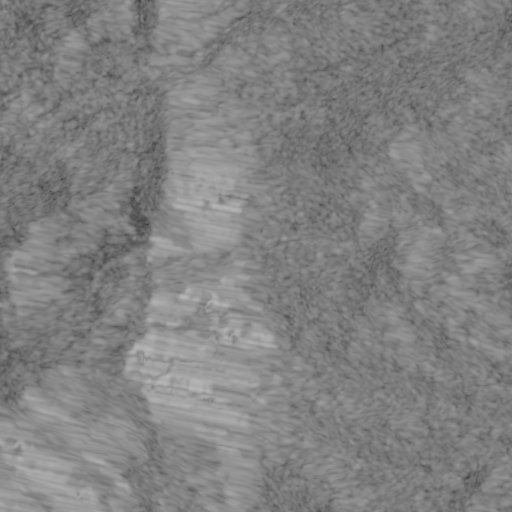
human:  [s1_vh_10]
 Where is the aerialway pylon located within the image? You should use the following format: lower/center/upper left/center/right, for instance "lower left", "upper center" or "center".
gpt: The aerialway pylon is located in the upper left of the image.
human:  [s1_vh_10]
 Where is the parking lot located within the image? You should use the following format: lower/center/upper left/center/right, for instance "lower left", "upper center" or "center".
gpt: The parking lot is located in the center left of the image.
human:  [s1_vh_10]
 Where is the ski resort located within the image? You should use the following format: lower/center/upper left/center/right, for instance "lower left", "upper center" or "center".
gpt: The ski resort is located in the left of the image.
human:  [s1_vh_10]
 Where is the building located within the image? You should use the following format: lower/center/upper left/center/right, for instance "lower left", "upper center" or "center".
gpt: The building is located in the upper left of the image.
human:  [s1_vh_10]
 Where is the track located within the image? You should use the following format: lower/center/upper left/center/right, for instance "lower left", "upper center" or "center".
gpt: There is no track in the image.

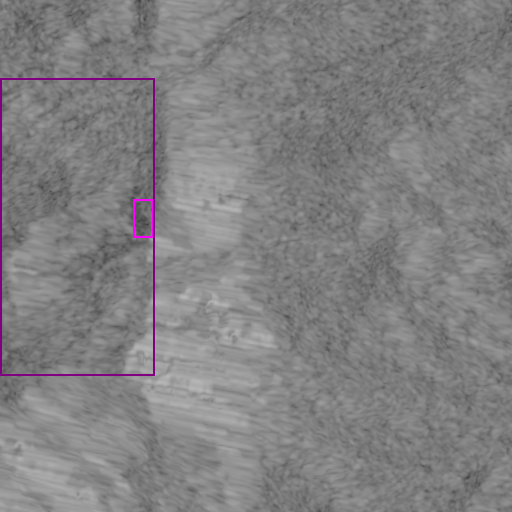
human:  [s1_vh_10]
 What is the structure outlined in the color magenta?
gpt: The structure outlined in magenta is a parking lot.
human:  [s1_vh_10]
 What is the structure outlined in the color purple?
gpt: The structure outlined in purple is a ski resort.
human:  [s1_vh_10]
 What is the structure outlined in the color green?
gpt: There is no green outline.